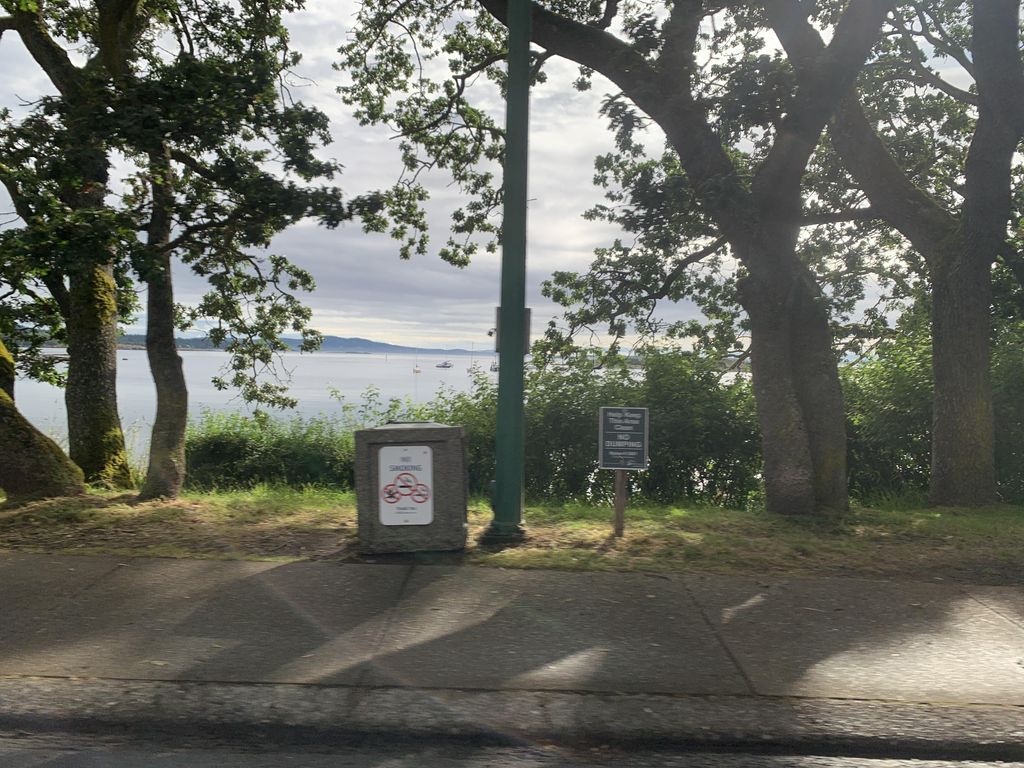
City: victoria